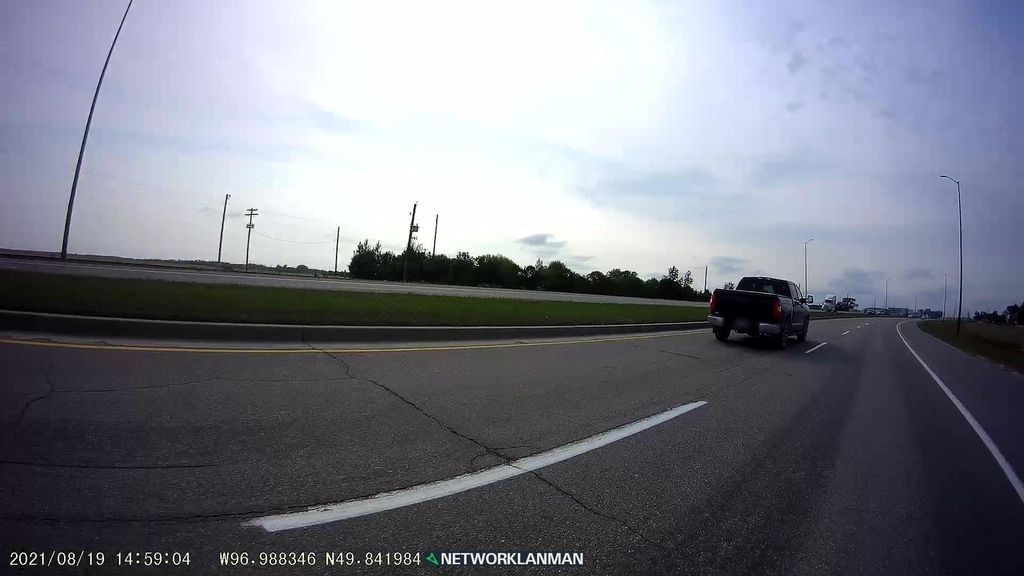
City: winnipeg